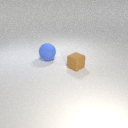
large blue rubber sphere behind small brown rubber cube